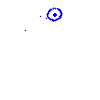
Particle: kaon